Question: Want to add two jlabel with some space on same line to jpanel, japnel layout is set to box layout,due to some constraints i can't change layout to another and property of box layout from Y_AXIS to LINE_AXIS, so please provide me with some solution, so i can put jlabel on same line..

'''
contentPane.setLayout(new BoxLayout(contentPane, BoxLayout.Y_AXIS));
'''
So please let me know the solution for the same mentioned above.
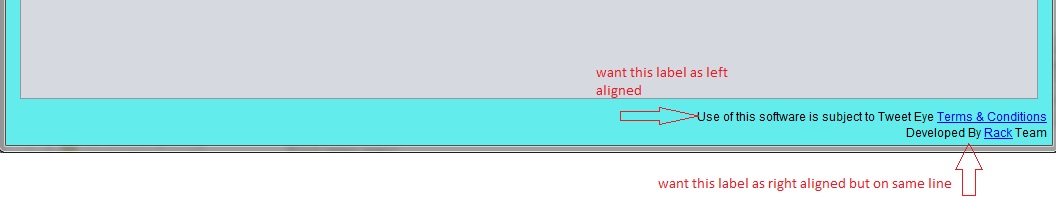
Answer: It looks like you believe you can't change the layout because you're dealing with the content pane of a JFrame and you don't want to change the rest of the window.
If that's the case, you can use nested layouts by adding the two JLabels to a separate JPanel (let's call it labelPanel) and adding that to the content pane. It would look something like this:
'''
JPanel labelPanel = new JPanel();
labelPanel.setLayout(new BoxLayout(labelPanel, BoxLayout.X_AXIS));
labelPanel.add(leftLabel);
labelPanel.add(Box.createGlue()); //creates space between the JLabels
labelPanel.add(rightLabel);
contentPane.add(labelPanel);
'''